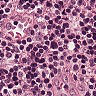
Metastatic tissue present: no